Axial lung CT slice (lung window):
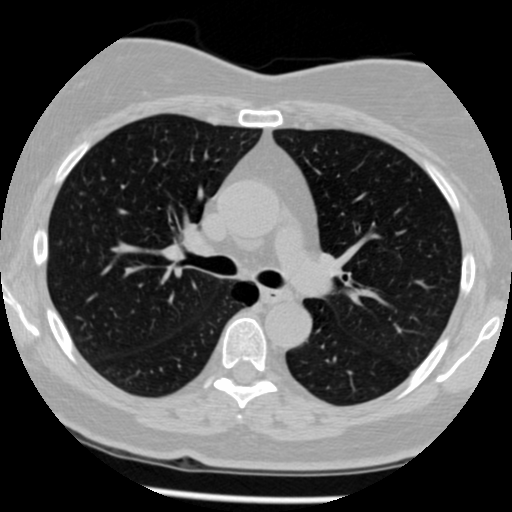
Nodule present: no